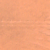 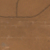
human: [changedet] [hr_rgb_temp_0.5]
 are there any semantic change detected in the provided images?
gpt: A road has been edified in the desert.